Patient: sex M, age 50
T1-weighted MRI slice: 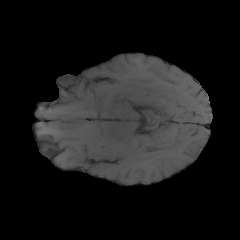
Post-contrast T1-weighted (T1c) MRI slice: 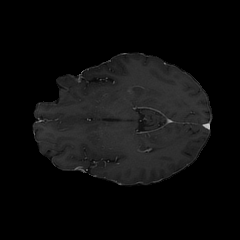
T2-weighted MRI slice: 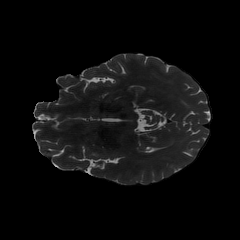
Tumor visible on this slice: no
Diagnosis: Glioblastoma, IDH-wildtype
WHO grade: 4